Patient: sex F, age 65
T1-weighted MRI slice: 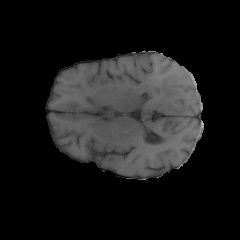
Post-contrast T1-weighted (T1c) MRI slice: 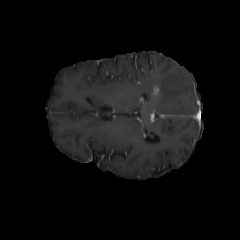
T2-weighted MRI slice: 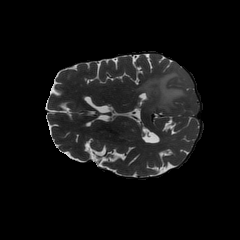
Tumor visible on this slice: yes
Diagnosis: Glioblastoma, IDH-wildtype
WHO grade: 4